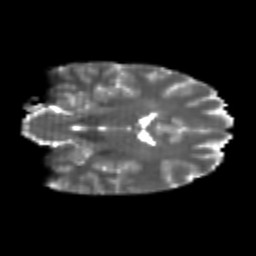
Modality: T2w
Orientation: coronal
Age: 24
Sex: female
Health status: healthy
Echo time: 0.074 s